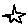
Label: star